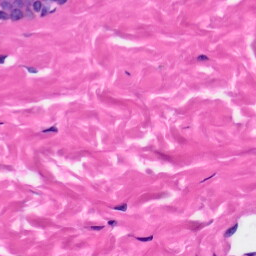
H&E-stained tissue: Skin